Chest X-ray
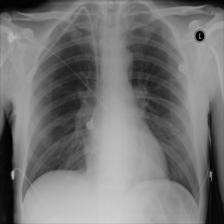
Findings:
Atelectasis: negative
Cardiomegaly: negative
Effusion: negative
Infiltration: positive
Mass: negative
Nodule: negative
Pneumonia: negative
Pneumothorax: negative
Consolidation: negative
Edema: negative
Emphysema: negative
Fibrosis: negative
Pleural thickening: negative
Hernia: negative